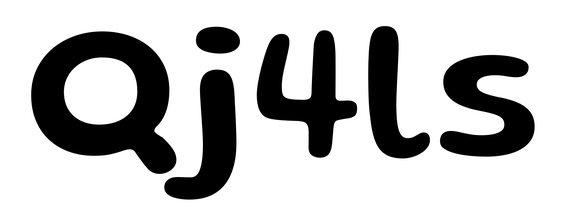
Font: Gluten_Medium